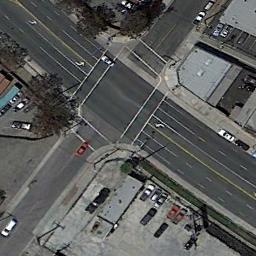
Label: intersection